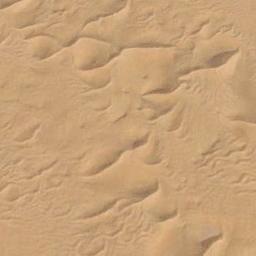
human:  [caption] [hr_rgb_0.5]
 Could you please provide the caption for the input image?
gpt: The desert is full of yellow sand .

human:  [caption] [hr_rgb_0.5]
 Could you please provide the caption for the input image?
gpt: This is a yellow desert with wavy stripes .

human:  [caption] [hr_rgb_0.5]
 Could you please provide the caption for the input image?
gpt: There are patches in this desert .

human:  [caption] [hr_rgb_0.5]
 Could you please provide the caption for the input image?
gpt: The desert has yellow sand and some pyramidal dunes of different sizes .

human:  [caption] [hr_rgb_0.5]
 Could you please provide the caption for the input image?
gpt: A yellow sandy desert with some dunes .